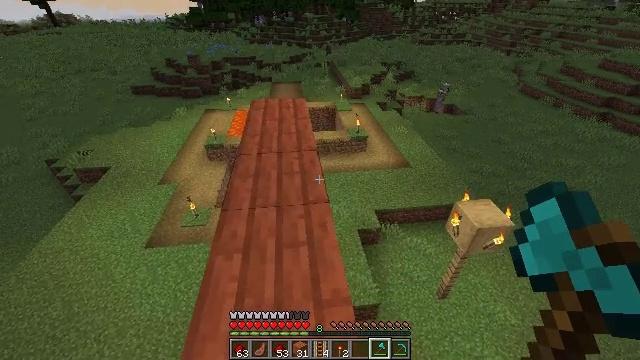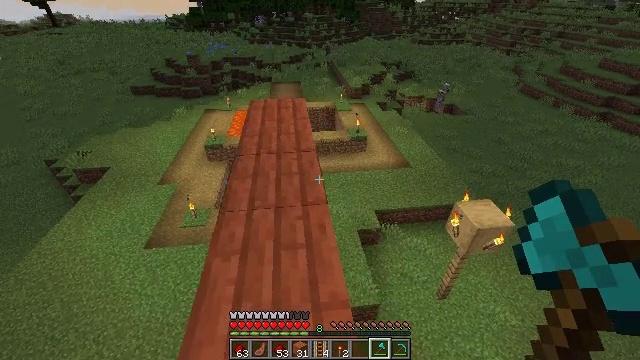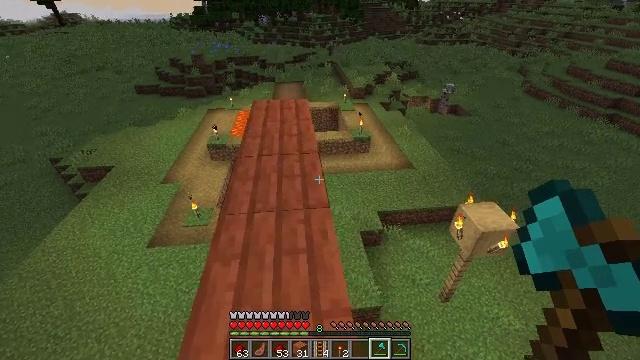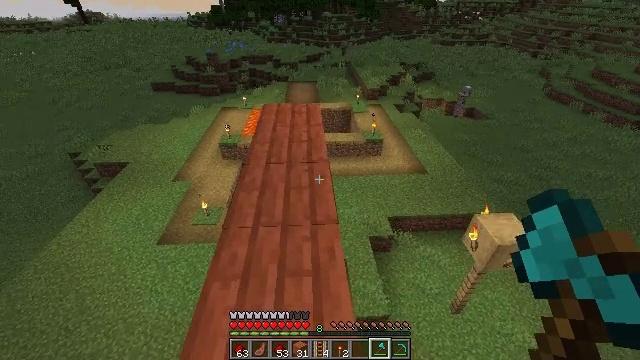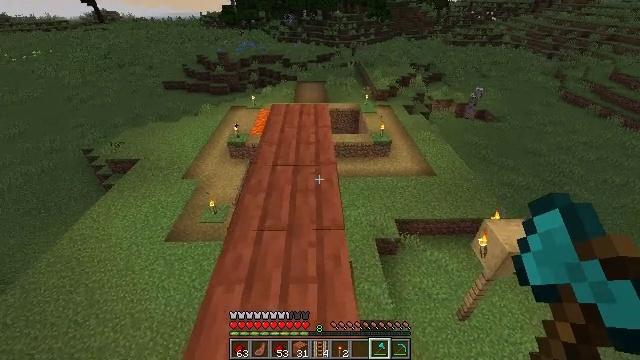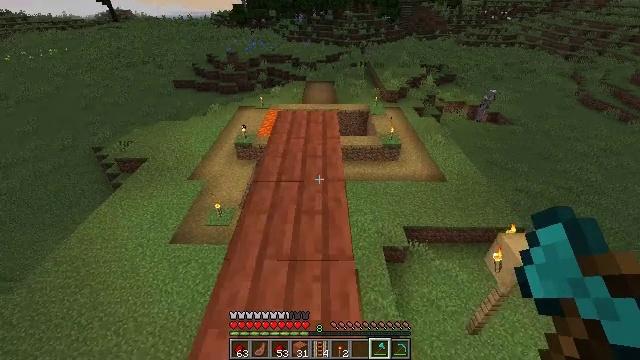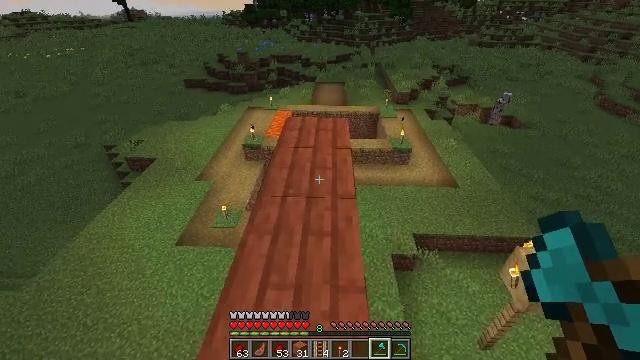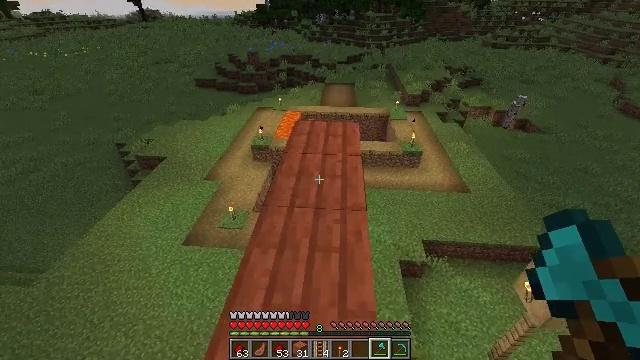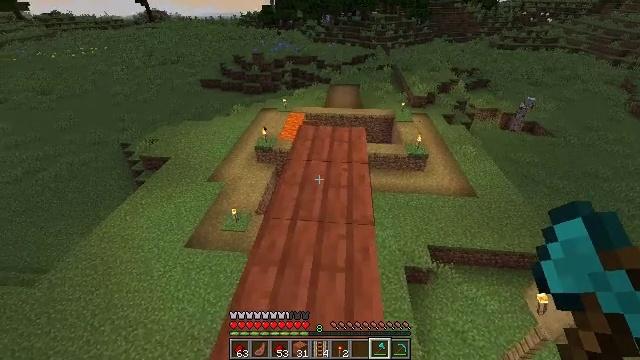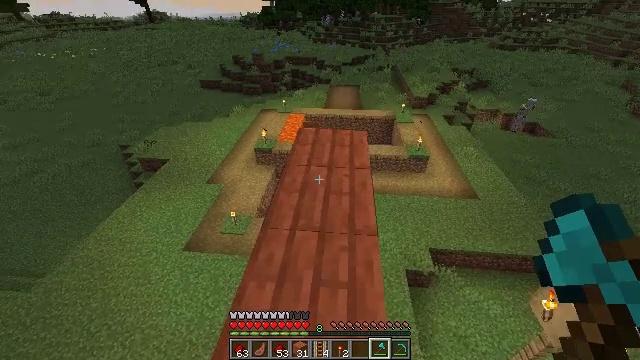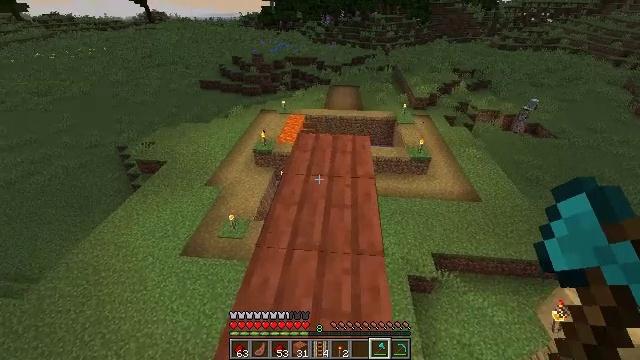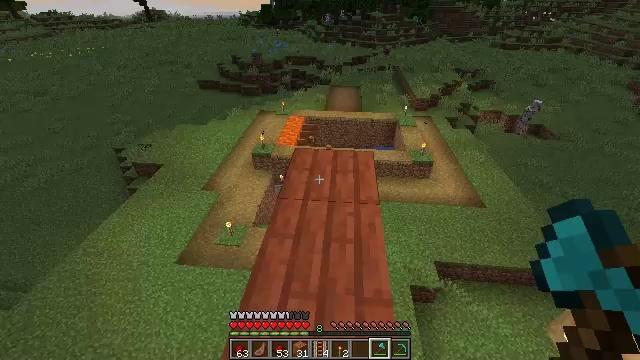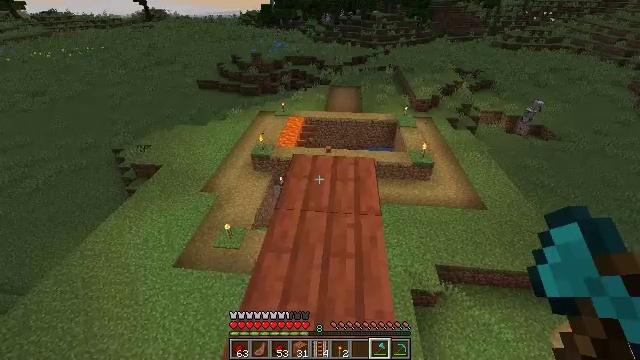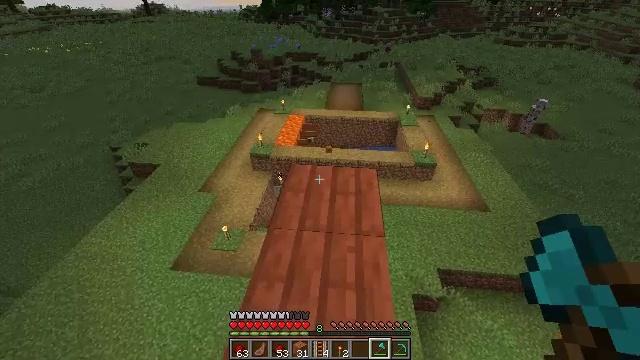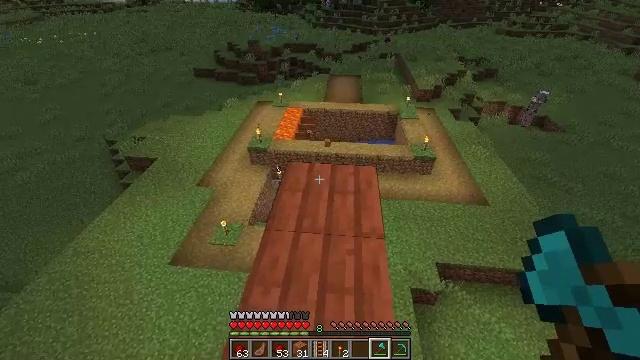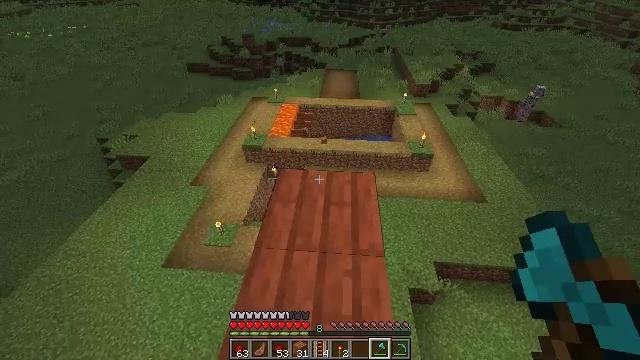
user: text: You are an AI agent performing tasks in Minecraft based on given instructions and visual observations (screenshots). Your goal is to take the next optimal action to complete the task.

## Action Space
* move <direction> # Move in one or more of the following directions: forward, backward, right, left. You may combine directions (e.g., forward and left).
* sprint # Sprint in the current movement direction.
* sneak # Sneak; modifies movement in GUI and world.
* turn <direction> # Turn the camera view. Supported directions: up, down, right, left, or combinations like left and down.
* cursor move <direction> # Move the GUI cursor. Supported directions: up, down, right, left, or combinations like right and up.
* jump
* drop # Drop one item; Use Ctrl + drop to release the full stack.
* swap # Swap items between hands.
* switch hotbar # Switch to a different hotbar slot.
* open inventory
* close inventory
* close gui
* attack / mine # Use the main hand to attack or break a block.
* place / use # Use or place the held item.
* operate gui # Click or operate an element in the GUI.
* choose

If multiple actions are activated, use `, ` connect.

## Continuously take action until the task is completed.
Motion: motion action
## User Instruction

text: Remove acacia planks from a building.
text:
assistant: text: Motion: no_op
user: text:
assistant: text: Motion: move forward
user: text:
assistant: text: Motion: move forward, turn left
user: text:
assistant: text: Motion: move forward, turn left
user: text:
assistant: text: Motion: move forward, turn left
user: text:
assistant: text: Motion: move forward, turn left
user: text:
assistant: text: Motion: move forward, turn left
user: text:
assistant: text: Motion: move forward, turn left
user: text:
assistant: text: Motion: move forward
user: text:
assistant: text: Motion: move forward
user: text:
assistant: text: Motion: move forward
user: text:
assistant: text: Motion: move forward
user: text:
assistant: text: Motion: move forward
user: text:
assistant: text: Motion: move forward, turn down
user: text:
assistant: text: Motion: move forward, turn down
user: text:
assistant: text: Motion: move forward, turn right
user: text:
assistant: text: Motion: turn right and down, attack / mine
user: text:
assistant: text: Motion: turn down, attack / mine
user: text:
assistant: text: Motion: turn down, attack / mine
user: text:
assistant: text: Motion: turn down, attack / mine
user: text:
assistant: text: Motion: turn down, attack / mine
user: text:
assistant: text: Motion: turn down, attack / mine
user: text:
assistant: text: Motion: turn down, attack / mine
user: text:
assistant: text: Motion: attack / mine
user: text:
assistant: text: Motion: attack / mine
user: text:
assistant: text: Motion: attack / mine
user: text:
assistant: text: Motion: attack / mine
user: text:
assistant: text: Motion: attack / mine
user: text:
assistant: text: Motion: attack / mine
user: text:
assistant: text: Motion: attack / mine